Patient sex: M
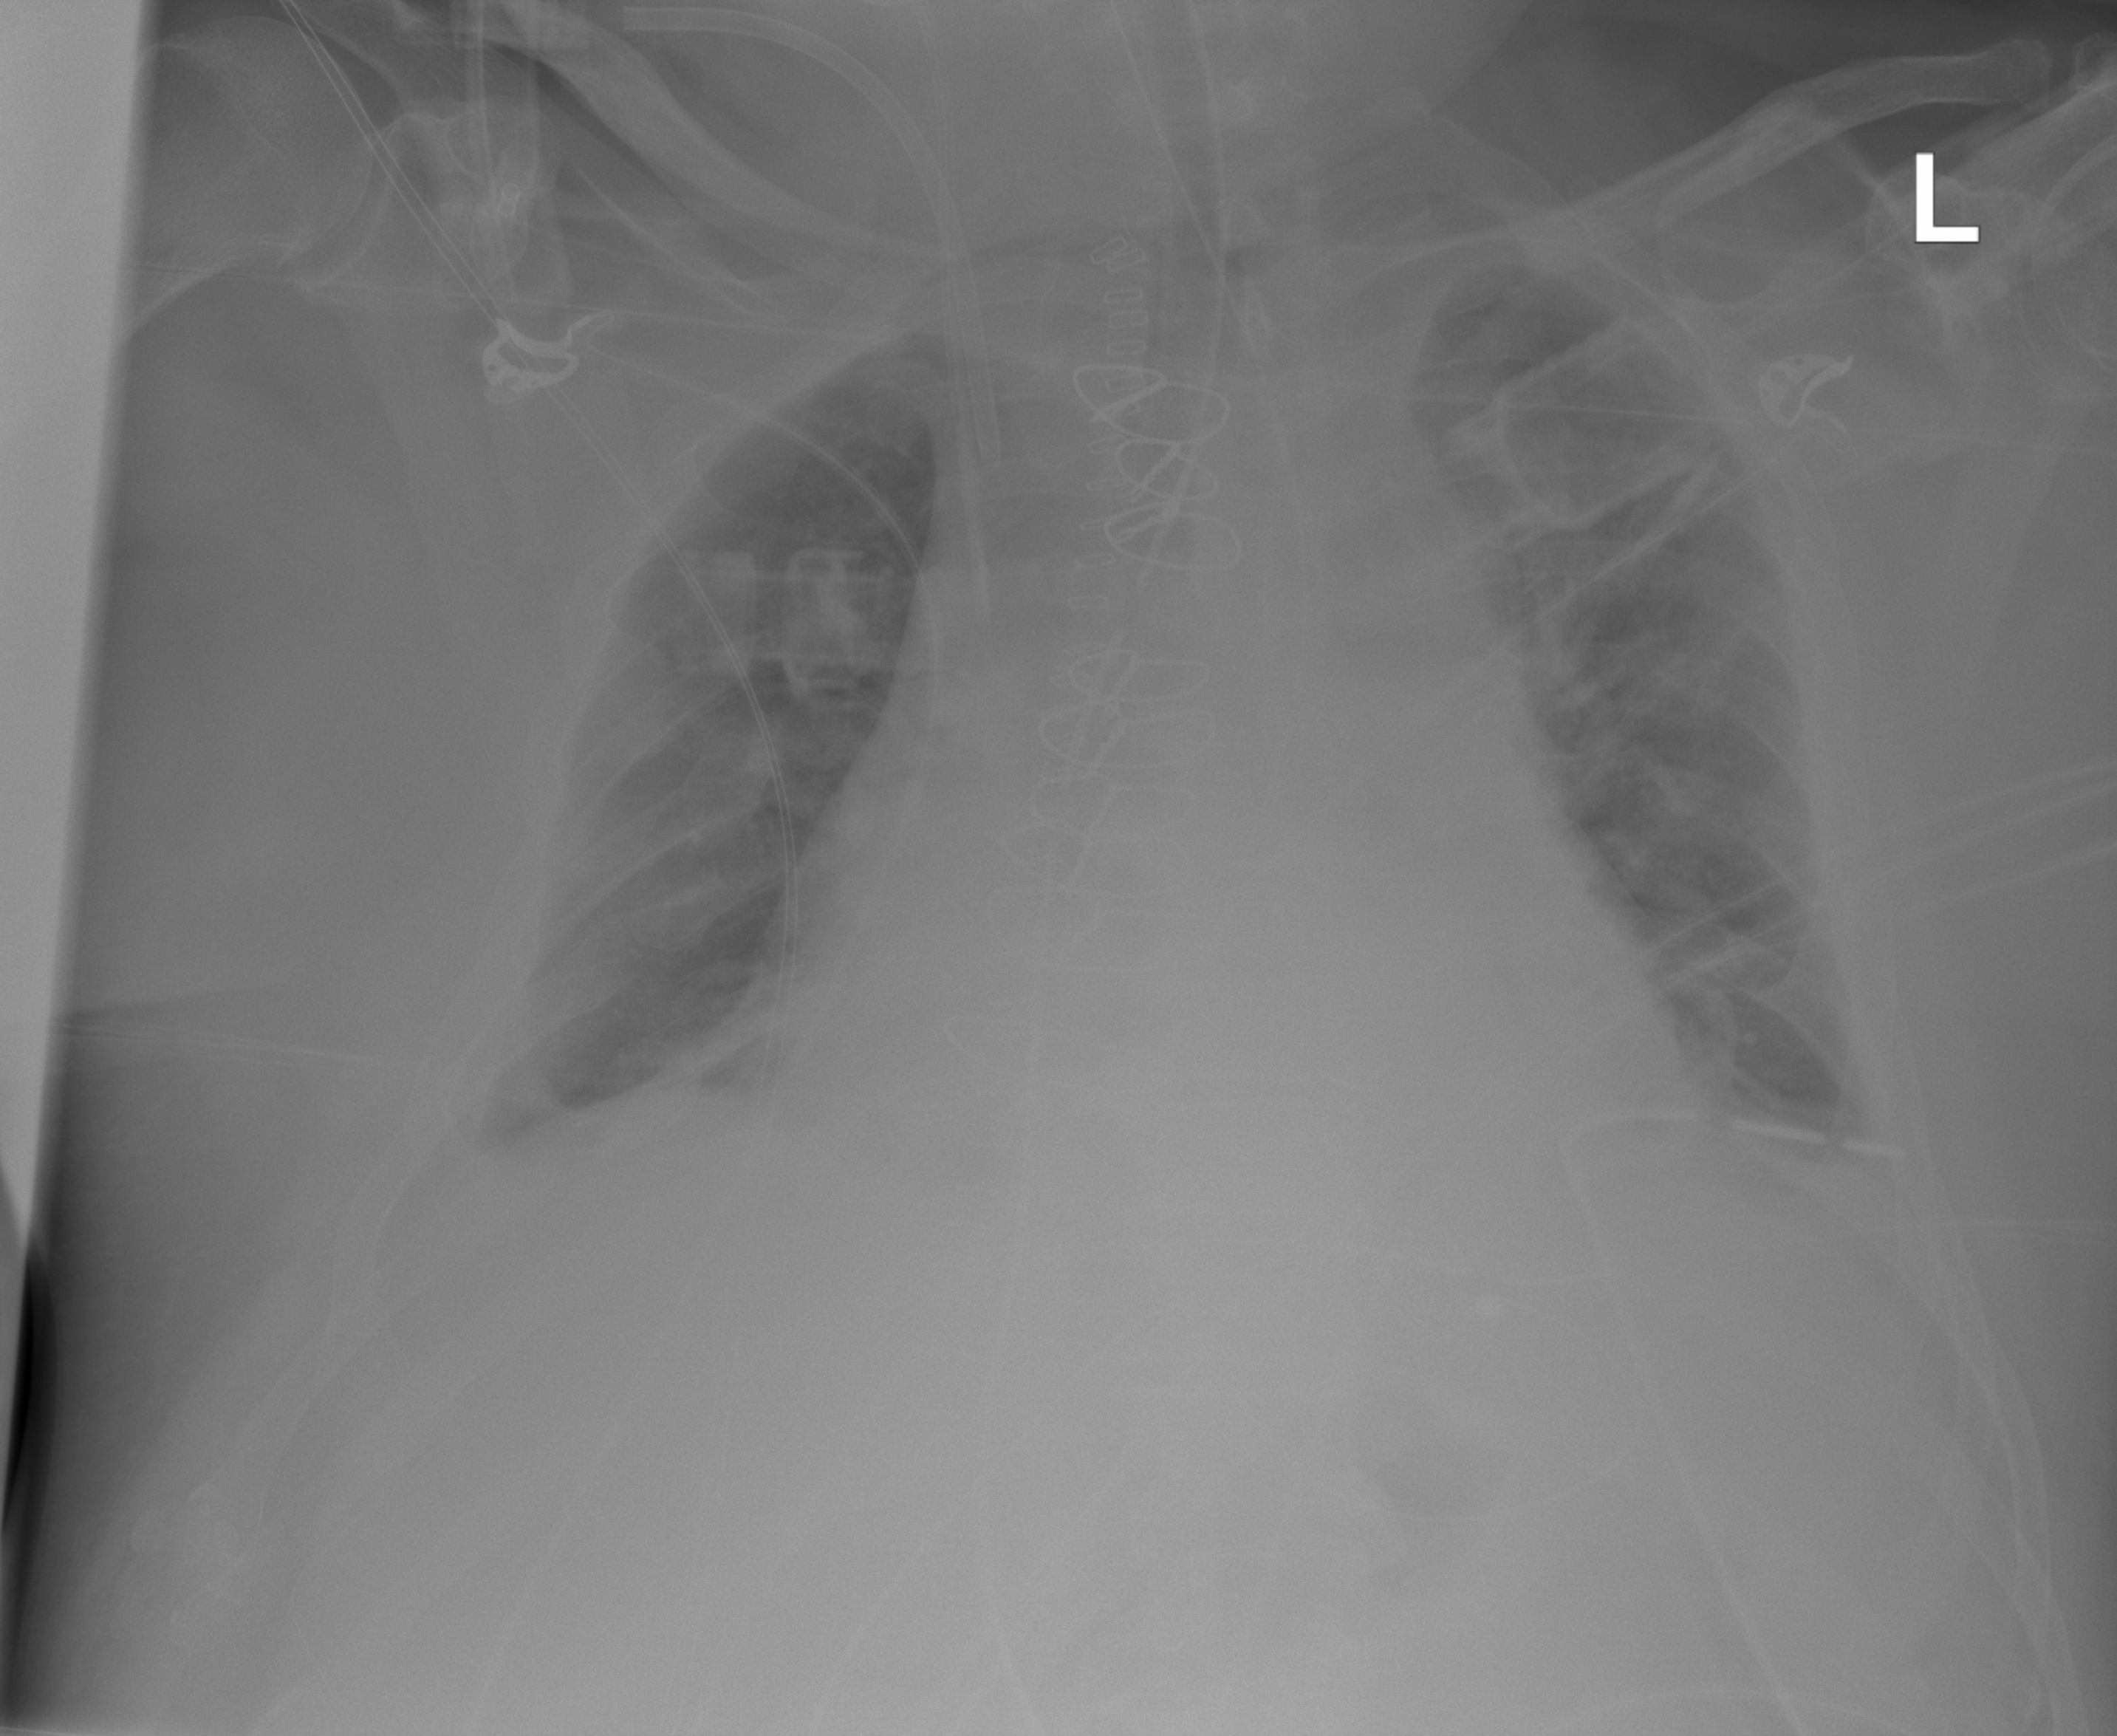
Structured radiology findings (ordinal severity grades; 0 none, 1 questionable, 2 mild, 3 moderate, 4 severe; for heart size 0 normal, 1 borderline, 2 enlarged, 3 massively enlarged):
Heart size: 2
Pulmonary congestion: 2
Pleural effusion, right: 2
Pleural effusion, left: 2
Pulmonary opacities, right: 0
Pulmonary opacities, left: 0
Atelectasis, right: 2
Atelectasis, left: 2